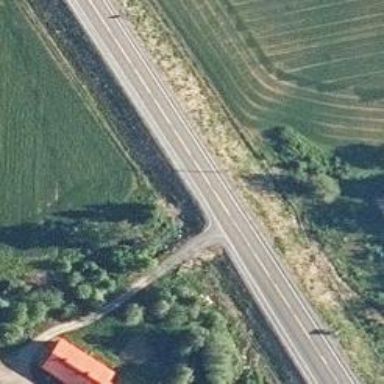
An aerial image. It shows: Asphalt road classified as trunk highway.